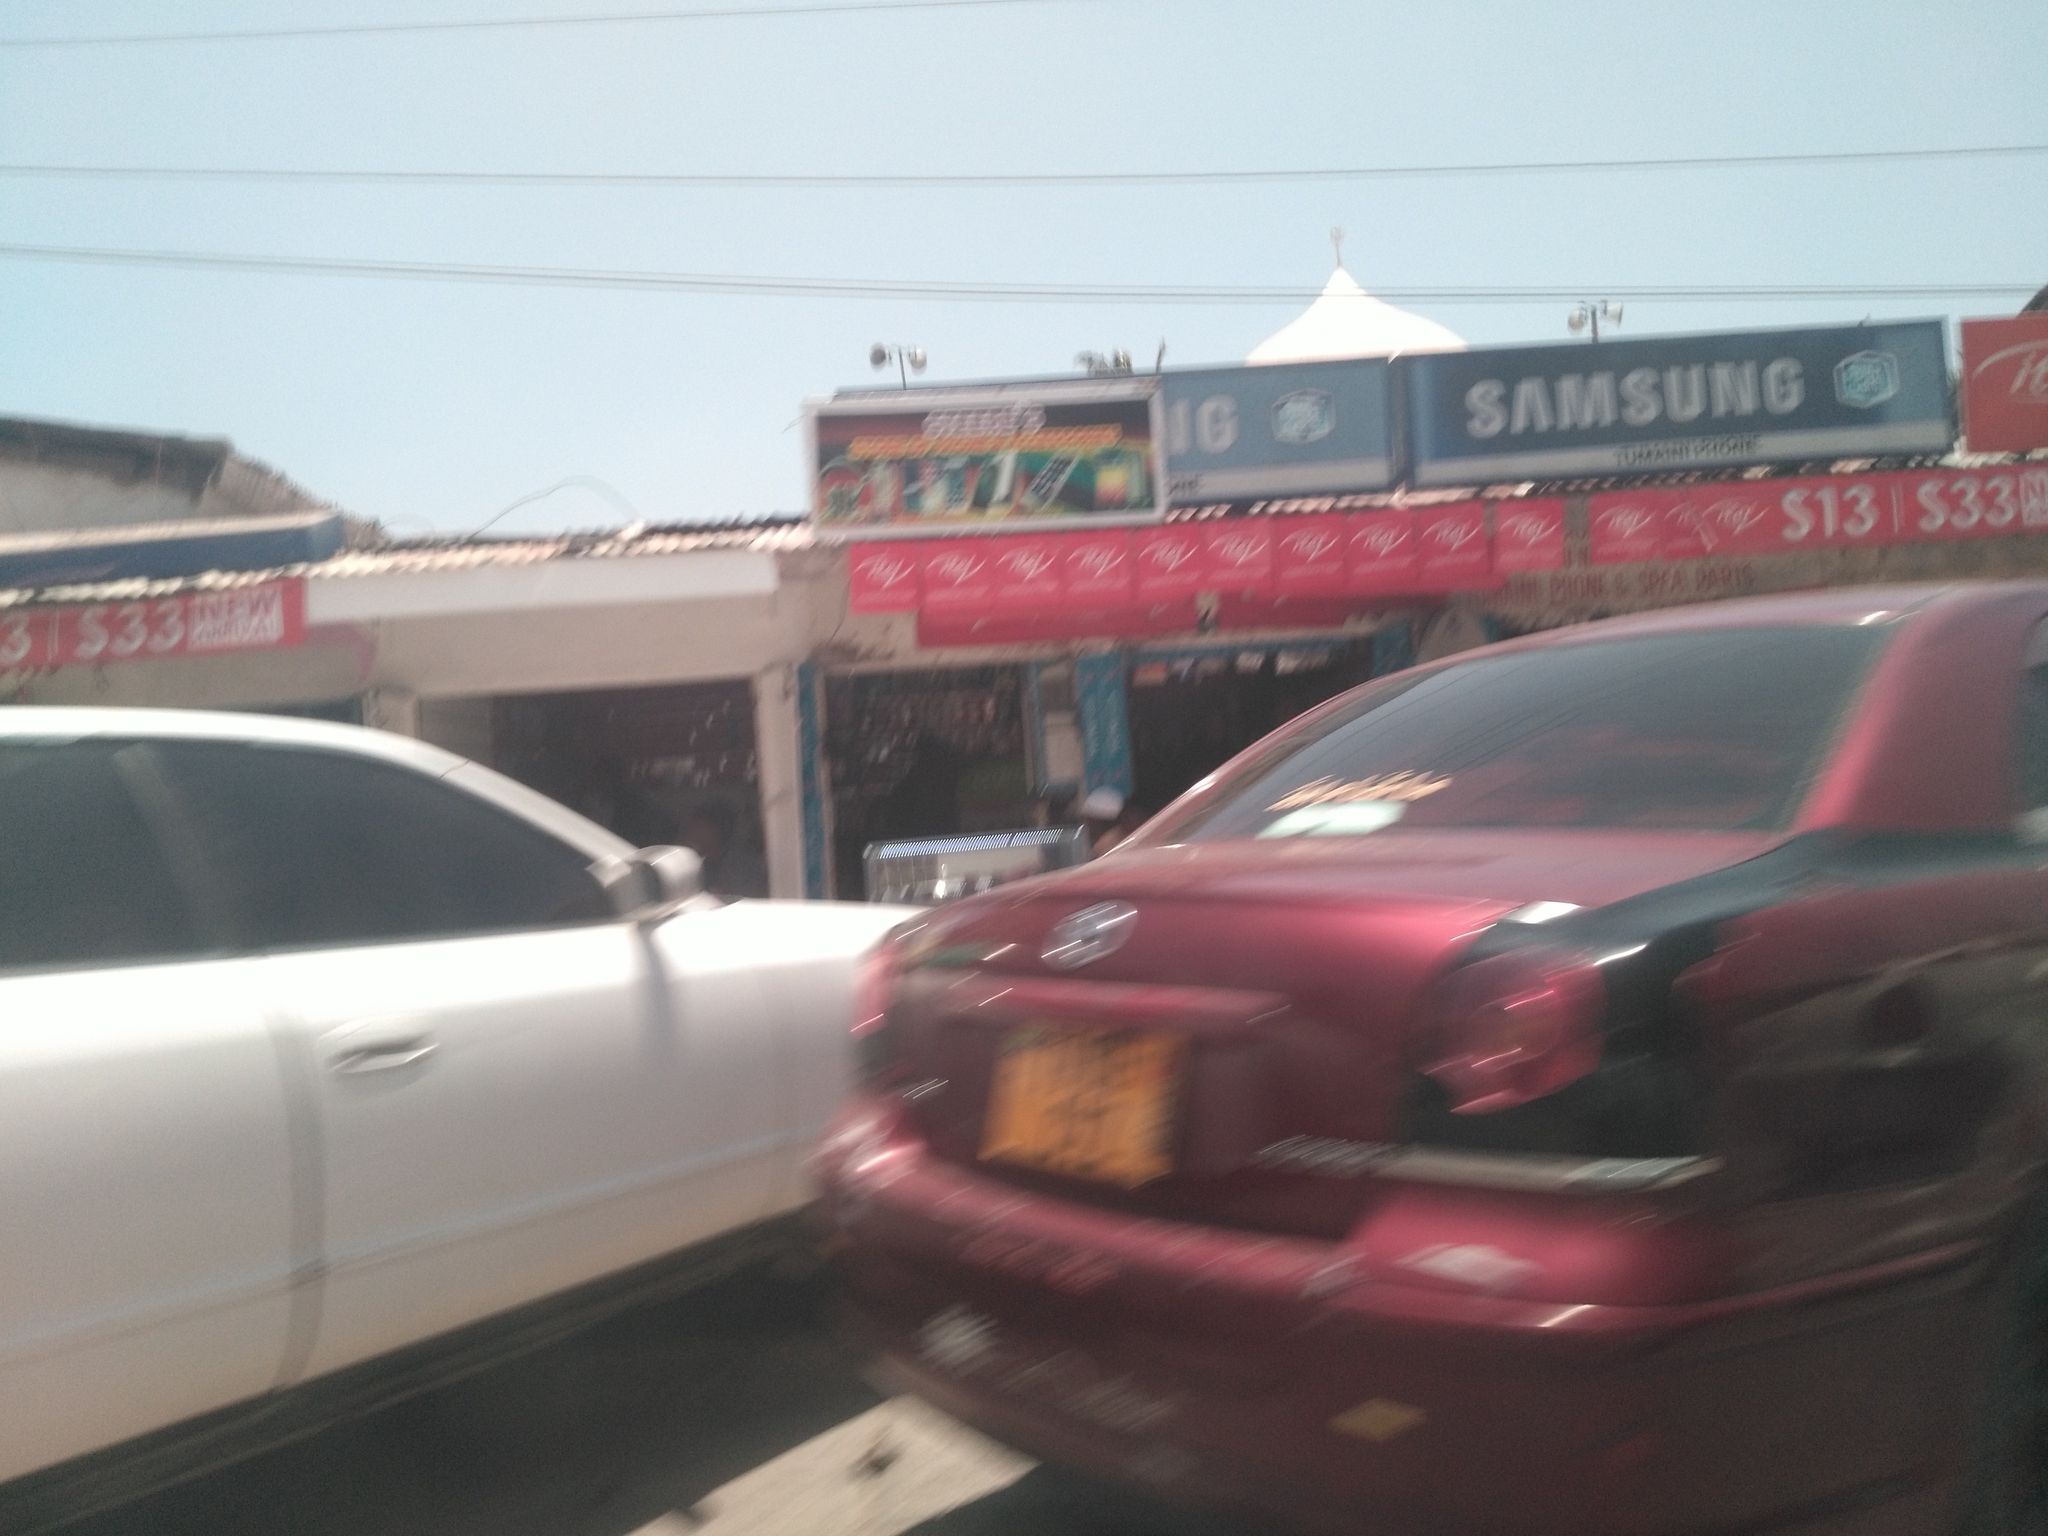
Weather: snowy
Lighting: day
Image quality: good
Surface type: driving surface
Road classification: residential
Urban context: urban centre
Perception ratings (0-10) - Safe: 2.1, Lively: 4.89, Beautiful: 0.81, Boring: 2.97, Depressing: 4.88, Wealthy: 5.98